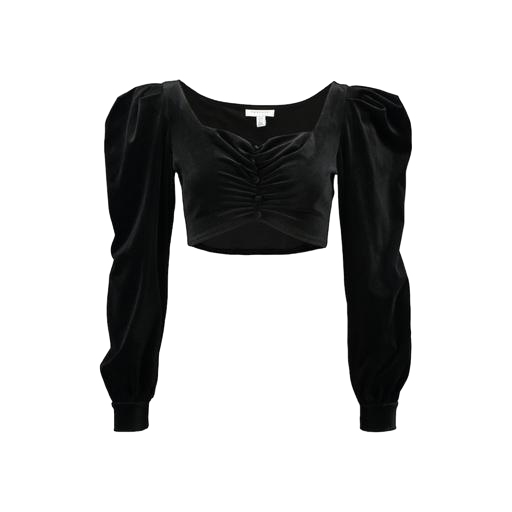
black long-sleeve crop top, black abigail twist front crop top, black long sleeved crop top, white background